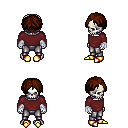
a pixel art fantasy rpg character, male body template, skeleton, maroon long-sleeve shirt, metal pants, brown parted hairstyle, white cloth bandages, gold boots, four views (front, back, left, right), 2x2 character sprite sheet, small pixel art, hard edges, no anti-aliasing